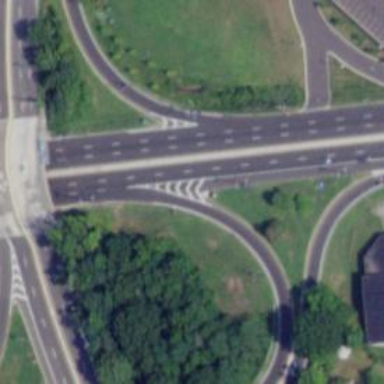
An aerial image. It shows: Motorway junction.